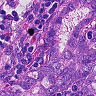
Metastatic tissue present: yes